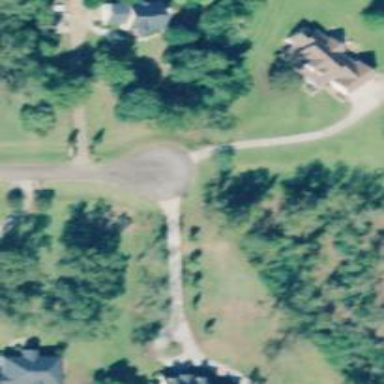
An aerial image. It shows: Turning circle on the road.